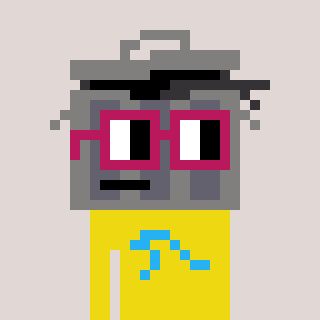
a pixel art character with square dark red glasses, a trashcan-shaped head and a yellow-colored body on a warm background